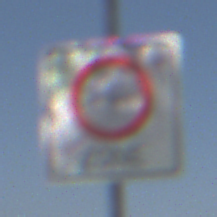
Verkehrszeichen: BeginnUmweltzone
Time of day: Midday
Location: Outdoor (Nature)
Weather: PartlyCloudy
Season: NotSpecified
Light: Natural